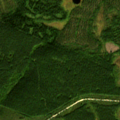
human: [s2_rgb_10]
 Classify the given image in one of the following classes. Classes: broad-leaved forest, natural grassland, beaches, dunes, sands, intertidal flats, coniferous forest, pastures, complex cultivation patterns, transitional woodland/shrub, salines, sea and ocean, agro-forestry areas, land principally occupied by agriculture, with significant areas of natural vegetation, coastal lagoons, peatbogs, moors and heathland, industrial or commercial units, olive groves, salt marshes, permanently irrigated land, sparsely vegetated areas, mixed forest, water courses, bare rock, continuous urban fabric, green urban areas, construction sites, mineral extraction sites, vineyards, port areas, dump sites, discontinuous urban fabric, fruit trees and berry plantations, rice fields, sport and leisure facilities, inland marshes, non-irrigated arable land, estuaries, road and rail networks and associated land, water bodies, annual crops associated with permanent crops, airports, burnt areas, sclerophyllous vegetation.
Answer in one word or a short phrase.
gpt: coniferous forest, mixed forest, transitional woodland/shrub